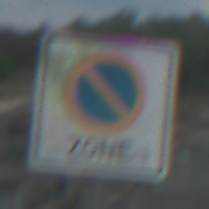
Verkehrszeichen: BeginnEingeschraenktesHalteverbotZone
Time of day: MorningAfternoon
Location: Outdoor (Nature)
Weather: PartlyCloudy
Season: NotSpecified
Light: Natural